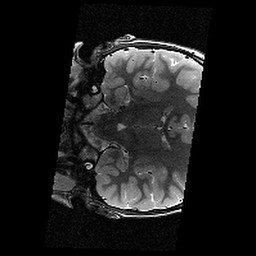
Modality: T2w
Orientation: coronal
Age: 9
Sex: female
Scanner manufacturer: siemens
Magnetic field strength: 3 T
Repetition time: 9.23 s
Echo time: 0.067 s